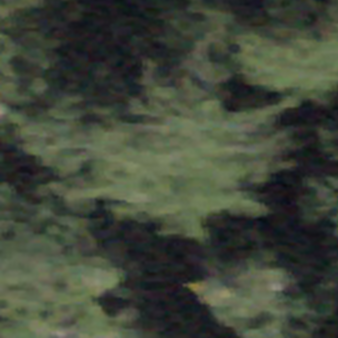
Label: other